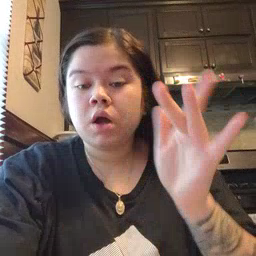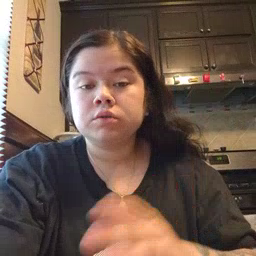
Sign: touch